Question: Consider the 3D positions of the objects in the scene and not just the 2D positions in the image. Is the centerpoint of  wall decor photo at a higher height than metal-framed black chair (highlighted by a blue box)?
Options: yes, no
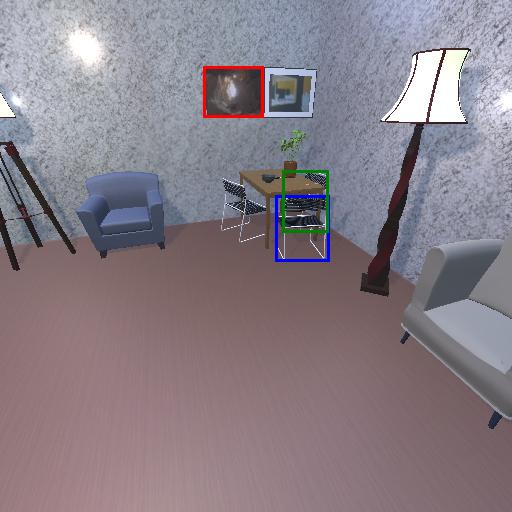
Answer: yes